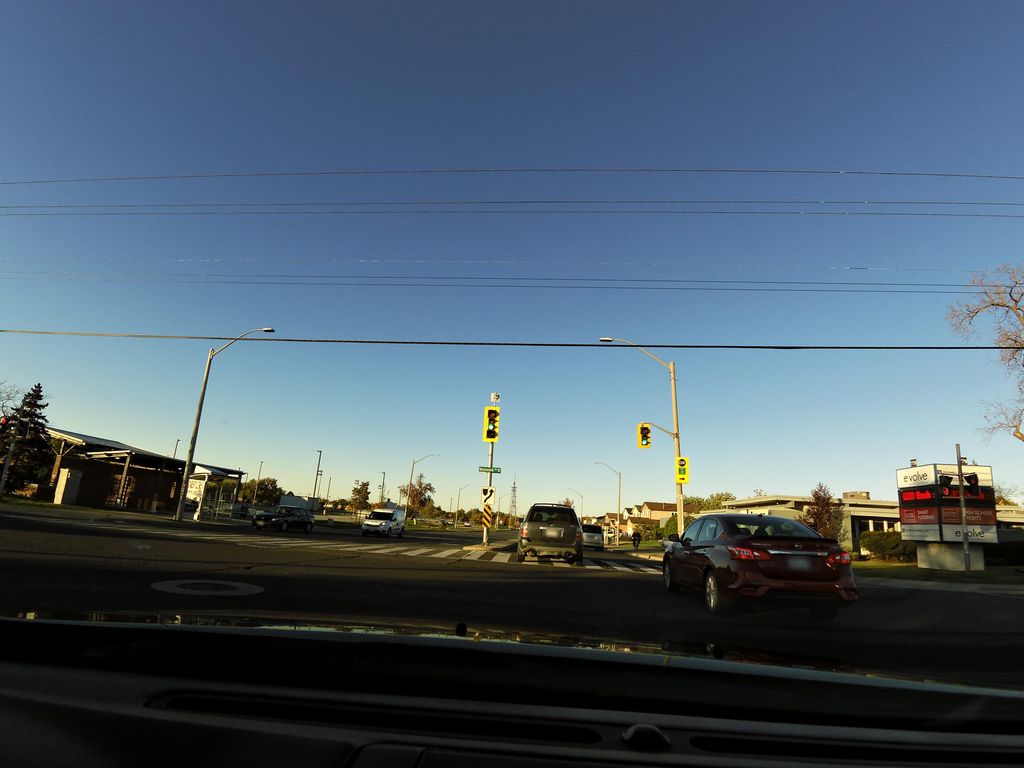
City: hamilton